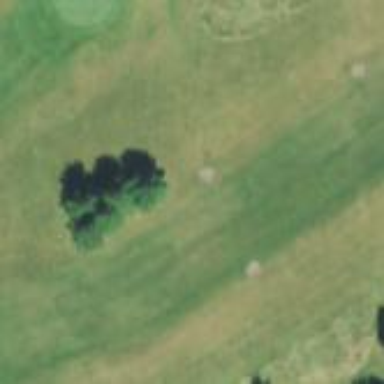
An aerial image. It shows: Golf fairway in the image.